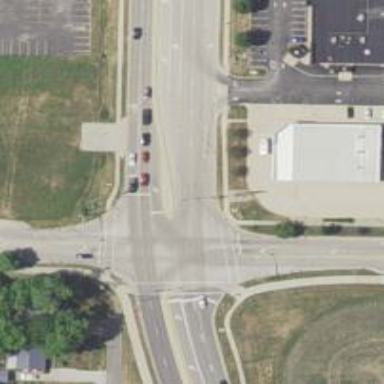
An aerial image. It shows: Crossing with line markings on the road.